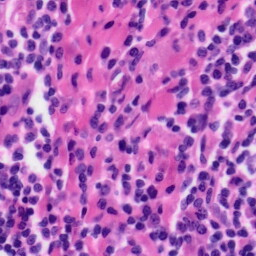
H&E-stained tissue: Tonsil